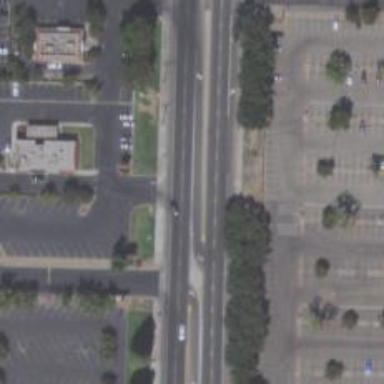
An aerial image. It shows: Secondary link road with asphalt surface.